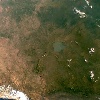
Label: land